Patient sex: M
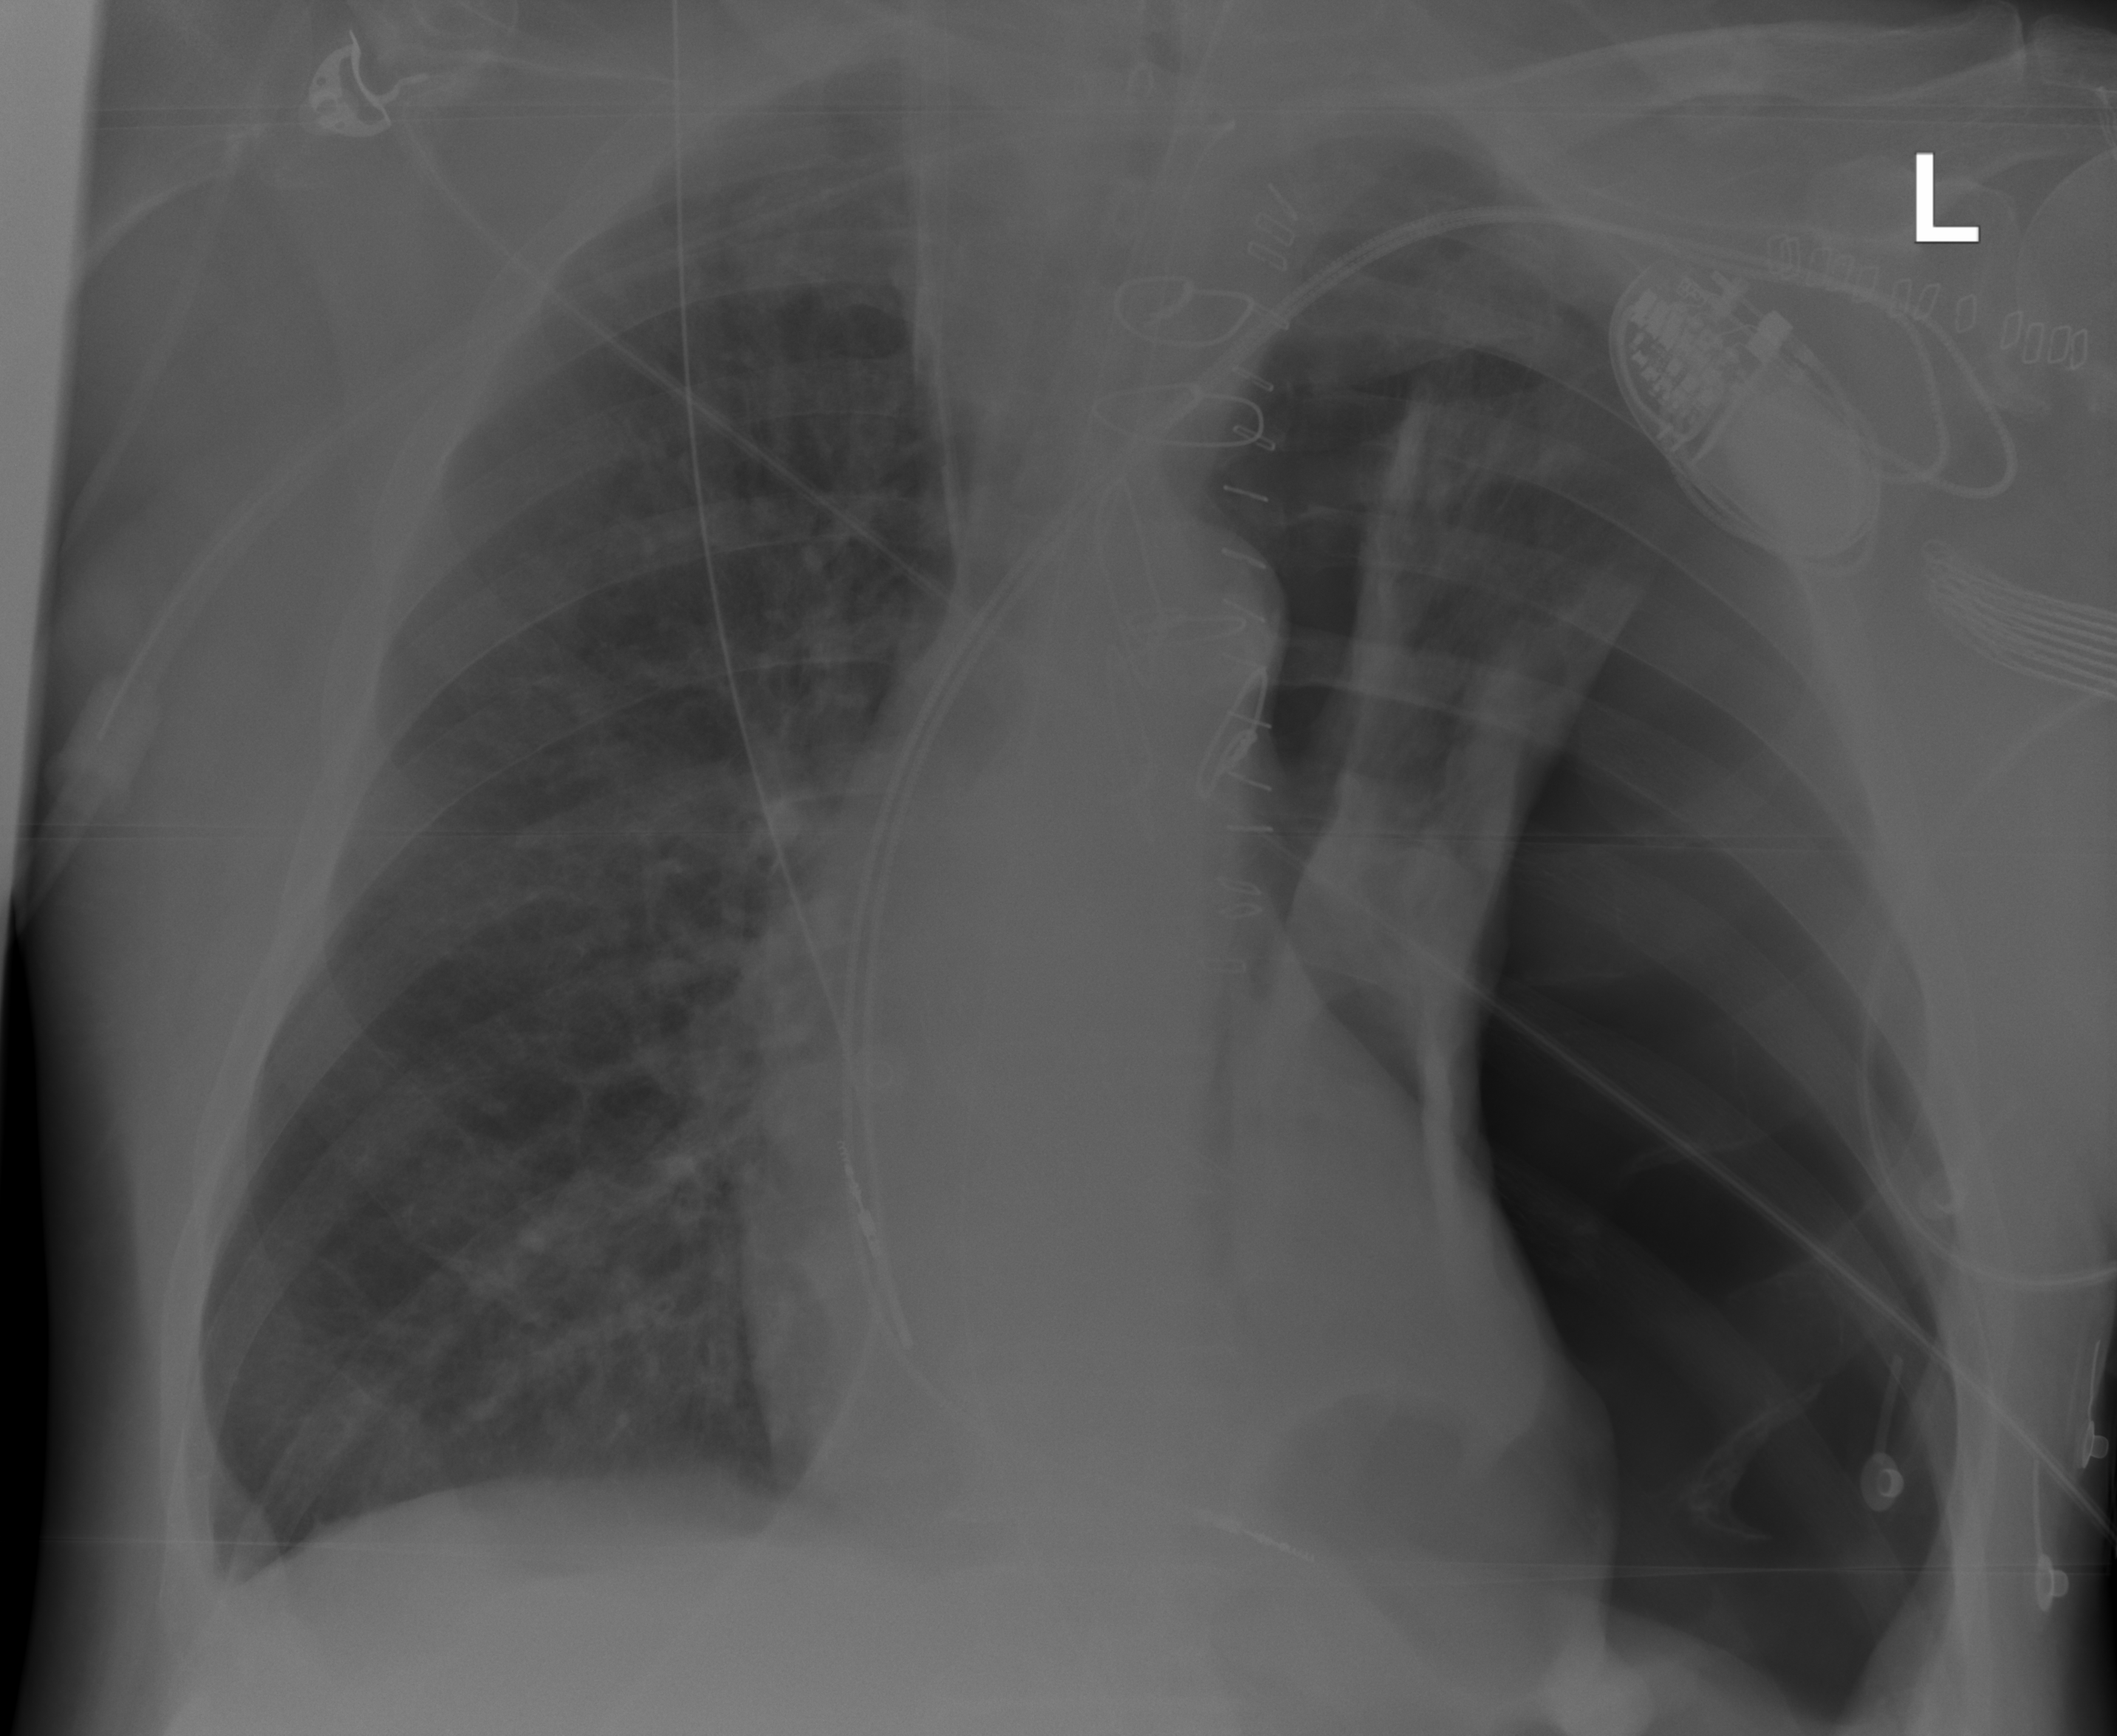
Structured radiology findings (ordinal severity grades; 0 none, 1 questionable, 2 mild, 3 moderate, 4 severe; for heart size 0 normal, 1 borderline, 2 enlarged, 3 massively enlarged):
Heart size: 0
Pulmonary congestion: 1
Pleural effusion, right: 1
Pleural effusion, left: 0
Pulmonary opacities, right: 0
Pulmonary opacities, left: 0
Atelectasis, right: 2
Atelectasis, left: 3